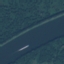
Land use / land cover class: River